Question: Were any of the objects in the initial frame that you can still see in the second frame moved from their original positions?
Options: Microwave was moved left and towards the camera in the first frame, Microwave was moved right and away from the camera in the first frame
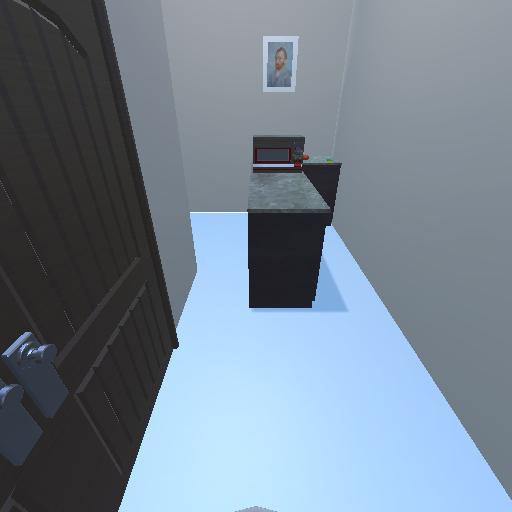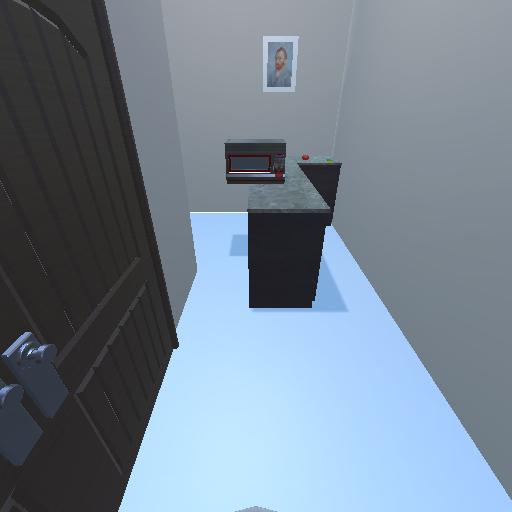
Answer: Microwave was moved left and towards the camera in the first frame